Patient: sex F, age 76
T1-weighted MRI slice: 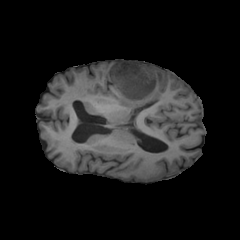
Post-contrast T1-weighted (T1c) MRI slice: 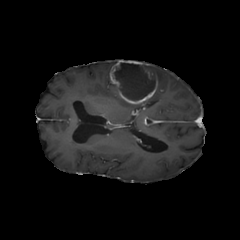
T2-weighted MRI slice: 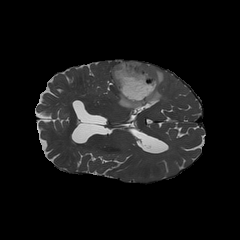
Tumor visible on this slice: yes
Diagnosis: Glioblastoma, IDH-wildtype
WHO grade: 4